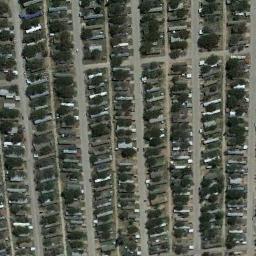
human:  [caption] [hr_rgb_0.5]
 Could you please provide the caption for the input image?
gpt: The mobile home park has lots of mobile homes arranged in lines and some trees and some roads go through the mobile home park .

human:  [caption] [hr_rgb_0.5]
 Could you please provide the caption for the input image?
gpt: Behind the mobile homes park is a wood .

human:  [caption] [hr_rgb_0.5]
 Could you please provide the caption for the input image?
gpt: The mobile home park is next to the road .

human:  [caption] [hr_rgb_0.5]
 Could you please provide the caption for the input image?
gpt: There are many buildings arranged neatly in the mobile home park .

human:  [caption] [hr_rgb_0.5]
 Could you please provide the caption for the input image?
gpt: Many buildings of different shapes and sizes are in mobile home parks .